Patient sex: M
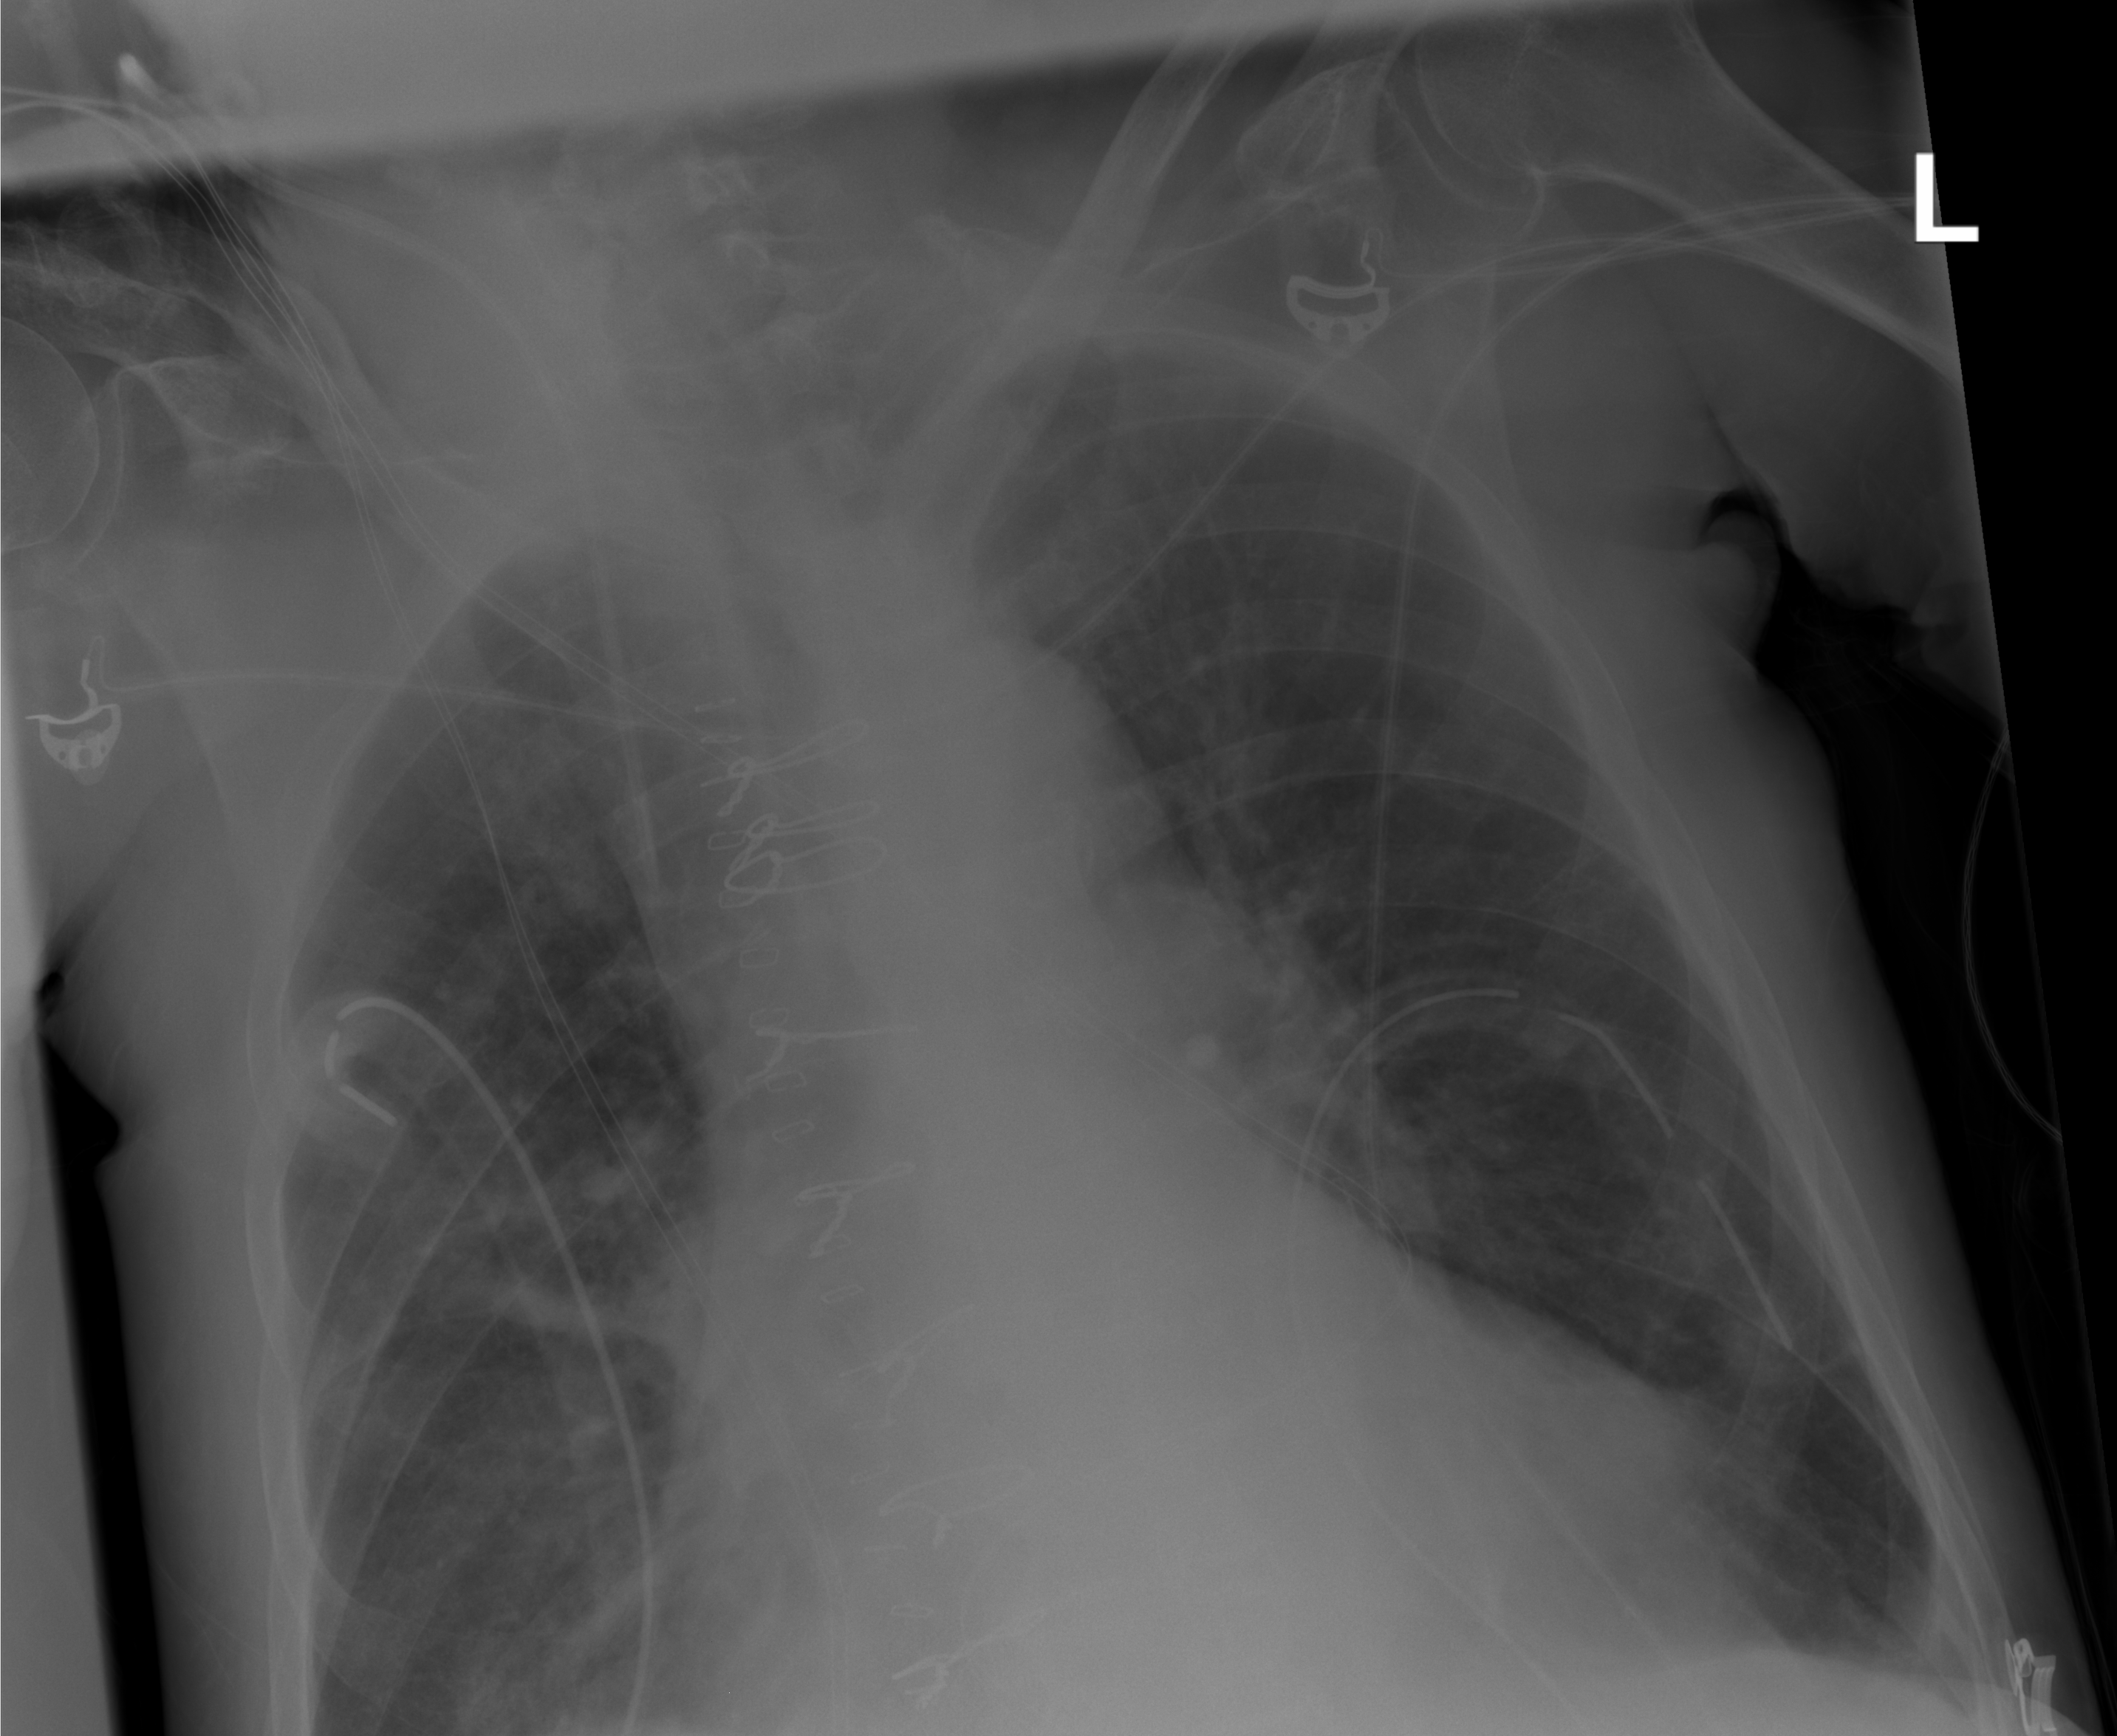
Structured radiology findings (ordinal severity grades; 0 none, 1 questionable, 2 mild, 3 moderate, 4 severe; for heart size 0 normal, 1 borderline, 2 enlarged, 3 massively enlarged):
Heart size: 1
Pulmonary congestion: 1
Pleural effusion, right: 1
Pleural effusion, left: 1
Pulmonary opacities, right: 2
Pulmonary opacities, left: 1
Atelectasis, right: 0
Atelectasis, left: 0